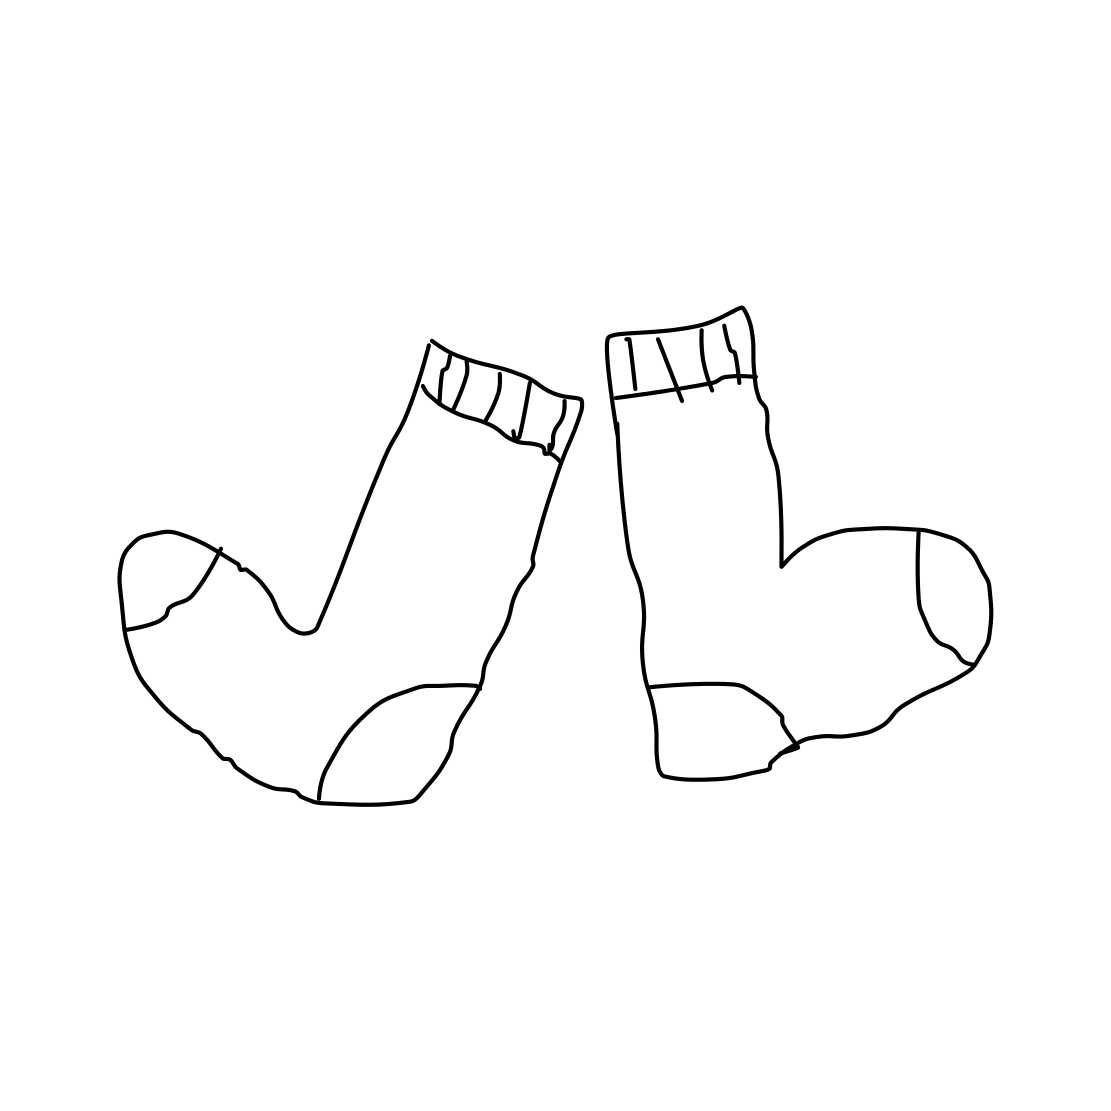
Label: socks